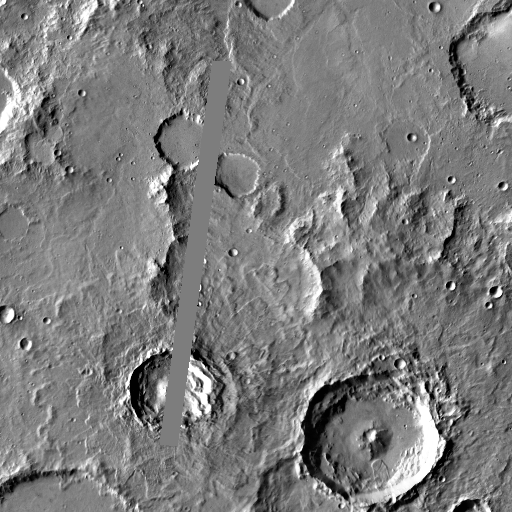
Crater classes present: Background, Other, Layered, Buried, Secondary